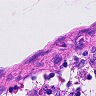
Metastatic tissue present: no